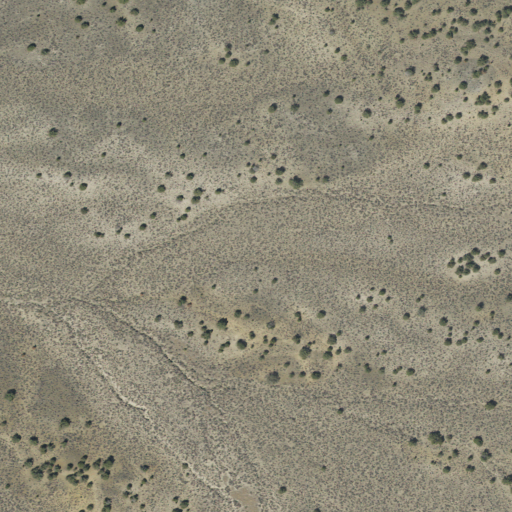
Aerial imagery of plain(s) in Utah named Pinyon Flat containing only shrub